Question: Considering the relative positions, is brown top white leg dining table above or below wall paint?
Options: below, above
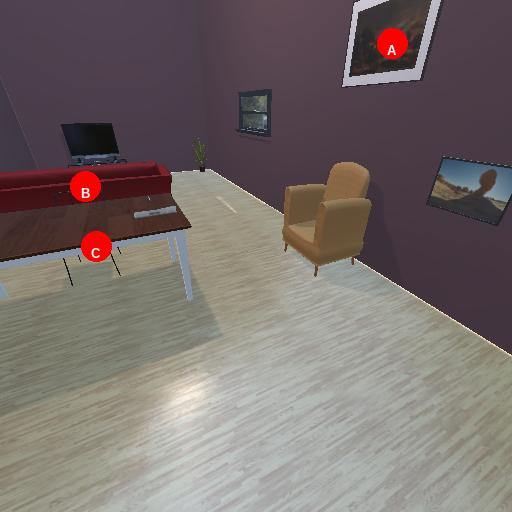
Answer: below